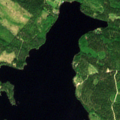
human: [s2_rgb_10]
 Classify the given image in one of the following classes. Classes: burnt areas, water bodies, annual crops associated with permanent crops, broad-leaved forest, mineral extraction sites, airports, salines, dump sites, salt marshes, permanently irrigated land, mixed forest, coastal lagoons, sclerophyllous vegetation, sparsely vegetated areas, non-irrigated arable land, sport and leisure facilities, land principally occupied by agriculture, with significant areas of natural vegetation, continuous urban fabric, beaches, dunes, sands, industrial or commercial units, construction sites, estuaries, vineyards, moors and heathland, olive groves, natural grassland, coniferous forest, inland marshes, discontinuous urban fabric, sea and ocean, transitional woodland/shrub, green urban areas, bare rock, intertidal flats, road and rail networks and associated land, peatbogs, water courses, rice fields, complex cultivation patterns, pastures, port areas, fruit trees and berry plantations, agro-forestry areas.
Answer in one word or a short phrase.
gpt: coniferous forest, mixed forest, transitional woodland/shrub, water bodies